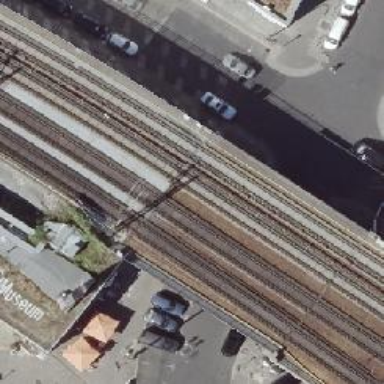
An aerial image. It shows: Railway milestone.